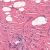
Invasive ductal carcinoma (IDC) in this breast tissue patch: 0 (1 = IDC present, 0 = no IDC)